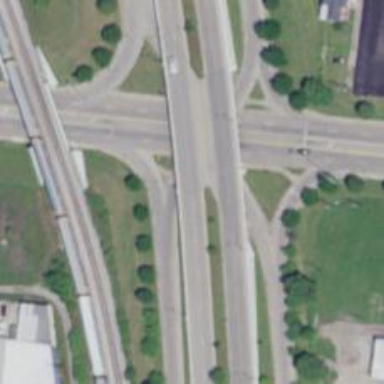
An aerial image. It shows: Trunk road bridge.